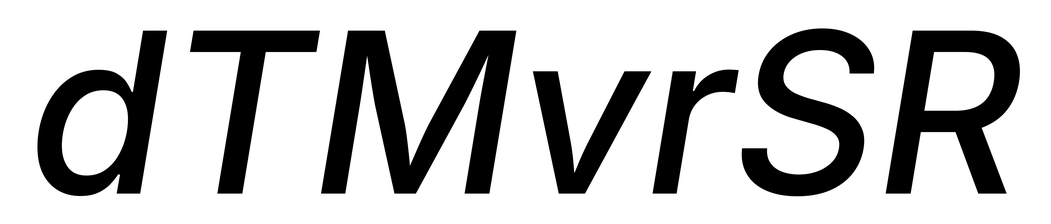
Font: Inter-Italic_Medium_Italic